Point out the variations between the two images.
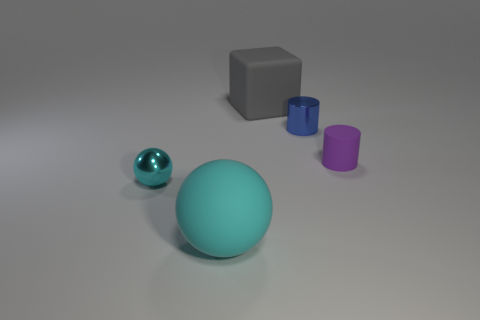
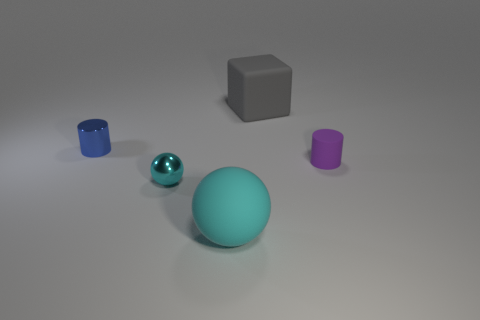
the small blue metallic thing is in a different location
the blue metallic cylinder is in a different location
the small blue shiny cylinder behind the purple matte cylinder changed its location
the tiny metallic cylinder is in a different location
the small blue metal cylinder that is behind the purple thing is in a different location